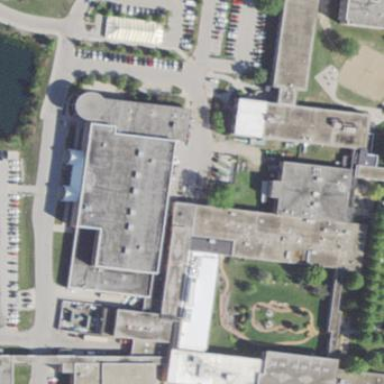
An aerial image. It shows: View of university building.